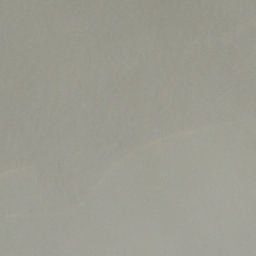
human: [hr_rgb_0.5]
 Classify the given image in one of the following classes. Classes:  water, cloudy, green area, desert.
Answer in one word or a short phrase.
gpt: cloudy